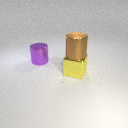
large purple metal cylinder behind large yellow metal cube